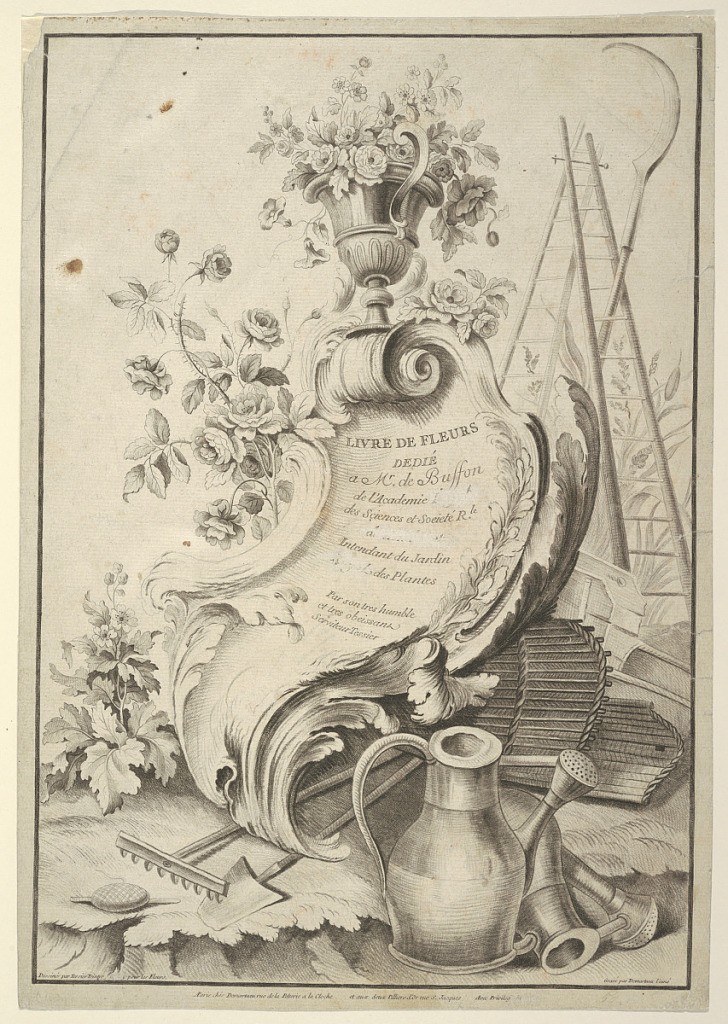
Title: Title Page, from "Livre de Fleurs..."
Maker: Gilles Demarteau, Flemish, 1722 – 1776
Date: ca. 1750
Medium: Engraving in a crayon manner on paper
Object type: Print
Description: In a garden setting, a baroque tablet, surmounted by a vase with flowers.